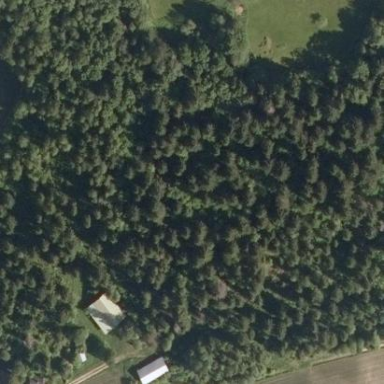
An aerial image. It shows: Nature reserve within forest area.